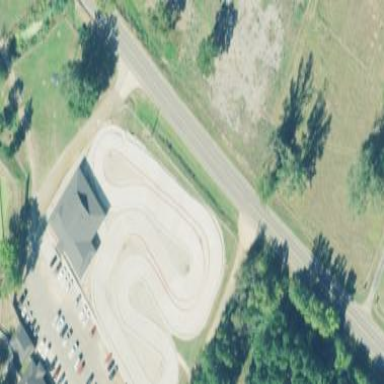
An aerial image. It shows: Karting raceway.